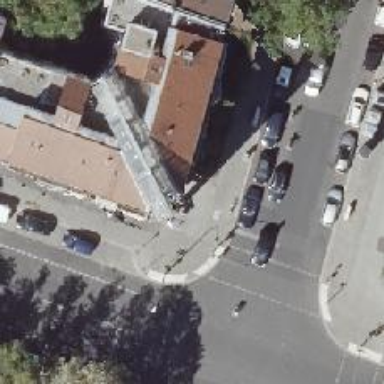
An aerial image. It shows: Fast food kiosk.